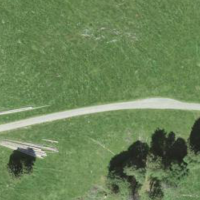
EUNIS habitat code: 24
Species observed at this site:
Crocus vernus